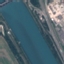
Land use / land cover class: River